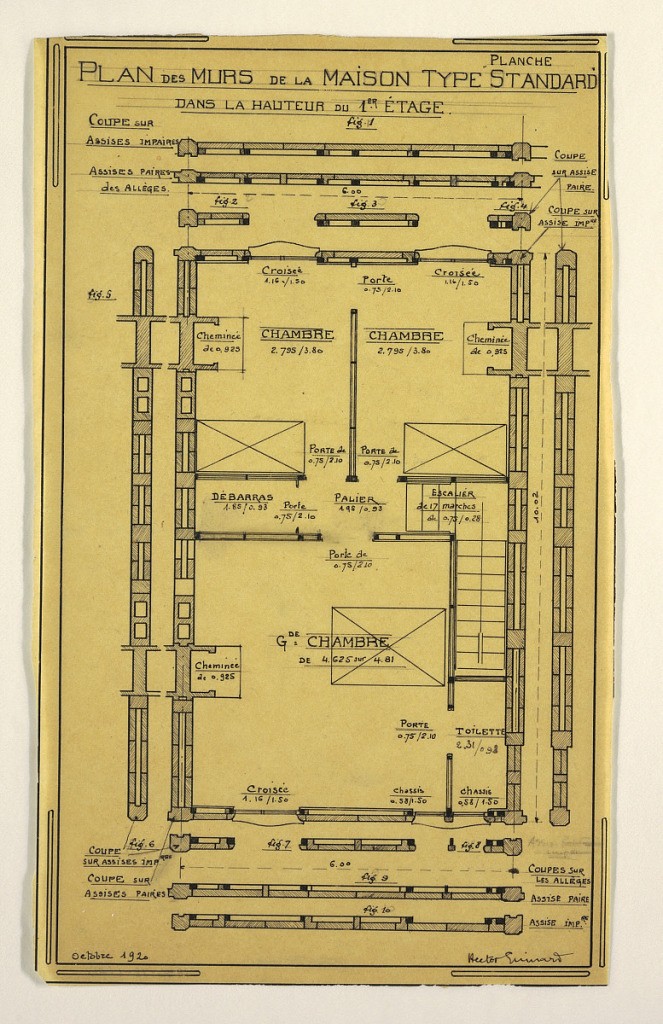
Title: Plate Illustrating Standard House (Structural) Wall Plan (“Plan des Murs de la Maison Type Standard”)
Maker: Hector Guimard, French, 1867–1942
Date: October 1920
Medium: Pen and black ink, graphite on tracing paper
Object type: Drawing
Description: Design for a mass-operational house by Guimard, detailing the construction and height of the walls on the first floor.